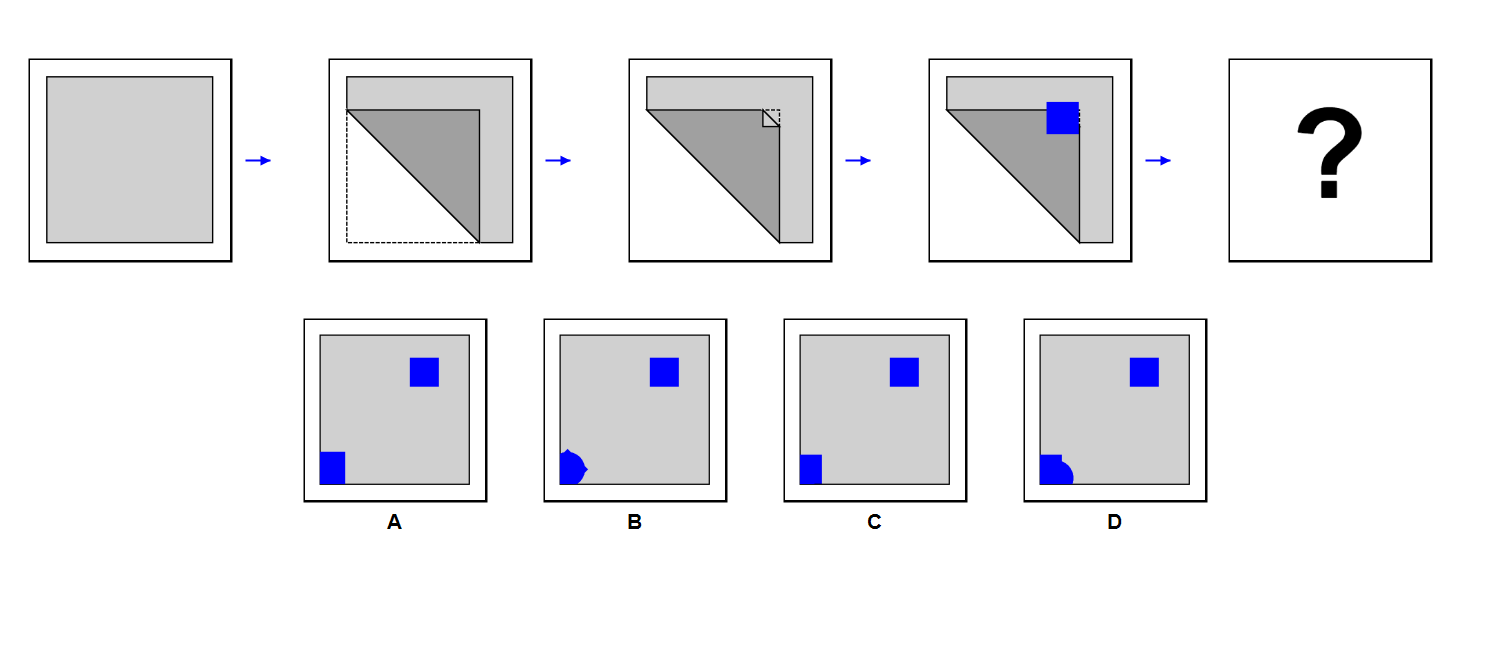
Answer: C